Question: Is their anyone who can help me create this effect:

As you see in the bottom of the content, it looks like there are 3 papers "lying on each other"
How can this be obtained?
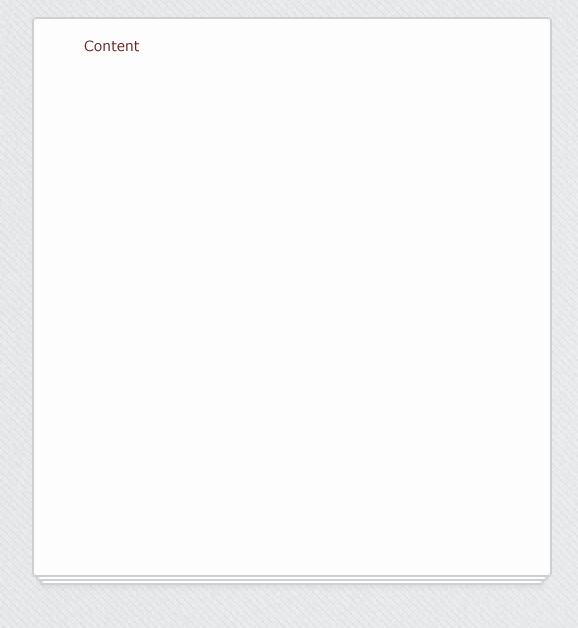
Answer: <URL>
Code used:
'''
<style>
#paper{
position:relative;
margin:0 auto;
background:#fff;
border:2px solid #ccc;
width:380px;
height:470px;
}
#paper_foo1, #paper_foo2{
position:absolute;
background:#fff;
bottom:-8px;
height:4px;
width:370px;
margin-left:3px;
border-bottom:2px solid #ccc;
border-left:2px solid #ccc;
border-right:2px solid #ccc;
}
#paper_foo2{
width:360px;
}
</style>
<div id="paper">
<div id="paper_foo1"><div id="paper_foo2"></div></div>
</div>
'''